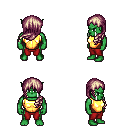
a pixel art fantasy rpg character, male body template, orc, green skin, gold chest armor, red pants, white blonde left-swept hairstyle, four views (front, back, left, right), 2x2 character sprite sheet, small pixel art, hard edges, no anti-aliasing